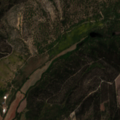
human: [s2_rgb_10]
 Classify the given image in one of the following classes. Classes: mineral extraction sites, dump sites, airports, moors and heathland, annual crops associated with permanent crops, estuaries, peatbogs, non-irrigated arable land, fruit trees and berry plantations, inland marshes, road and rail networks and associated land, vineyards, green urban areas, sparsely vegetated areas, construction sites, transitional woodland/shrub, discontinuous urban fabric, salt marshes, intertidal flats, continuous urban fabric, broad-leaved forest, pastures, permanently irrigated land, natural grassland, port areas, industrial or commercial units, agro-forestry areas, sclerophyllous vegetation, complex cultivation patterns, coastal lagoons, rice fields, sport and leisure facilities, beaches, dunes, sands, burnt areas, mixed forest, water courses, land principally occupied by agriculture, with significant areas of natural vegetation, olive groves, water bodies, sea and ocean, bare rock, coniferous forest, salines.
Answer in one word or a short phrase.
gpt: permanently irrigated land, complex cultivation patterns, agro-forestry areas, broad-leaved forest